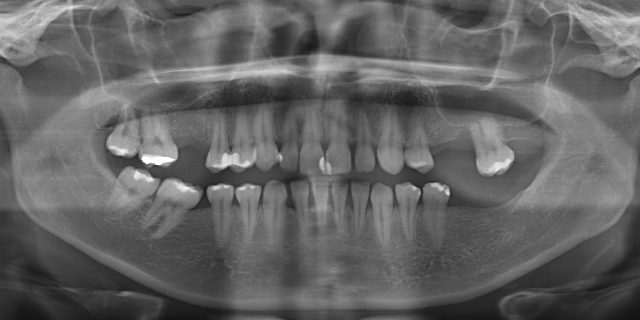
adult